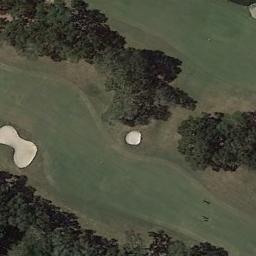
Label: golf_course